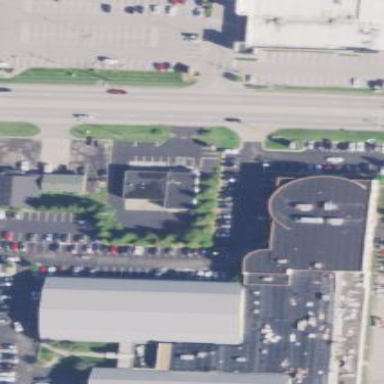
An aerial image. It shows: Clinic building offering healthcare services.